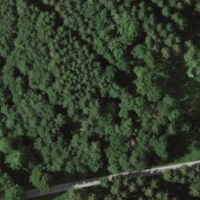
EUNIS habitat code: 44
Species observed at this site:
Rhamnus cathartica